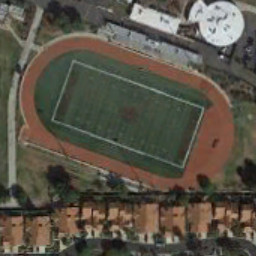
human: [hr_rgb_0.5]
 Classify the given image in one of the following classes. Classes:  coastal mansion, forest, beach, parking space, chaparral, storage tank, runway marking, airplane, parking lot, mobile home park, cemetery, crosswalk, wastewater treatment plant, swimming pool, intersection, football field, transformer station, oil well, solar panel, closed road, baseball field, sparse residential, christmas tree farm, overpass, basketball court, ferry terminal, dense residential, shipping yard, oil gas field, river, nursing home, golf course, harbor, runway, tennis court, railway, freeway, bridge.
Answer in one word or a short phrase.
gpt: football field